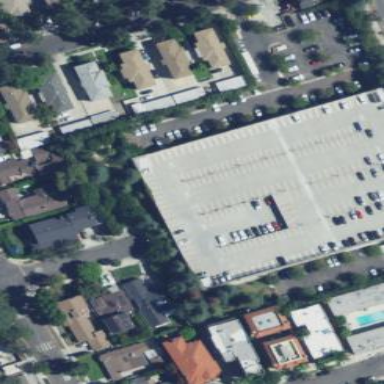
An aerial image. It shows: Multi-storey parking building.